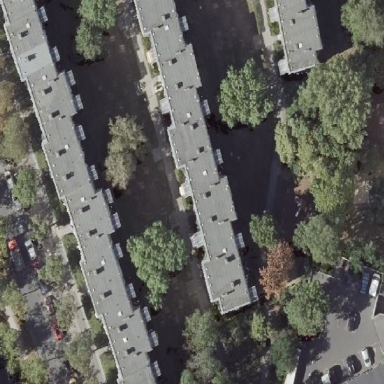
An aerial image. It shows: Flat-roofed apartment building.